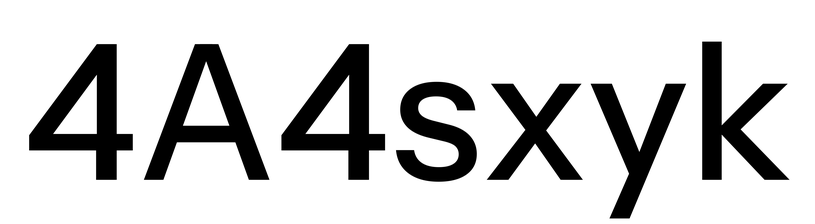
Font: InstrumentSans_Medium